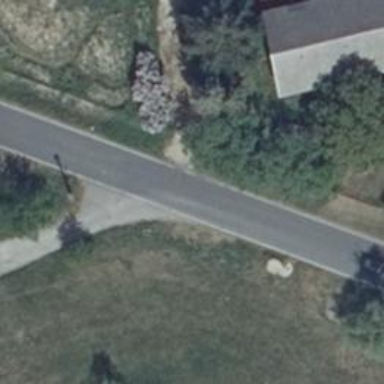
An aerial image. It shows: Tertiary road with asphalt surface.